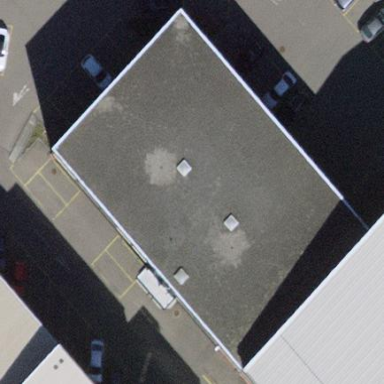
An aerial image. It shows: Parking area with surface.